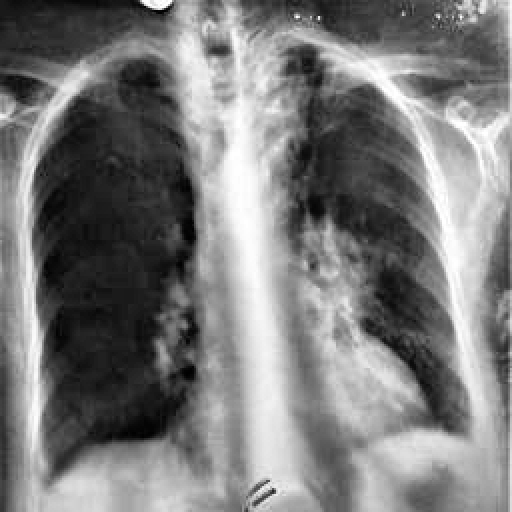
Finding: TUBERCULOSIS